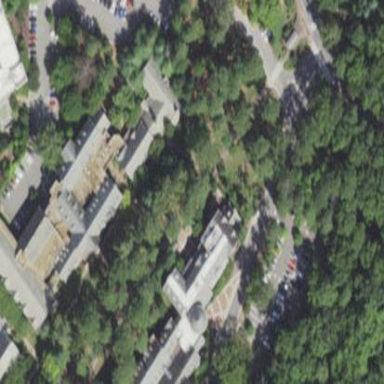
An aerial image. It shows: View of university building.